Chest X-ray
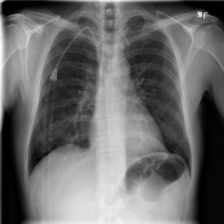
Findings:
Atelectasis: negative
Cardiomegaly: negative
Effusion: negative
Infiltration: negative
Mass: negative
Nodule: negative
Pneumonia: negative
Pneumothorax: negative
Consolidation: negative
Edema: negative
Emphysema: negative
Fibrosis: negative
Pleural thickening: negative
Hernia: negative